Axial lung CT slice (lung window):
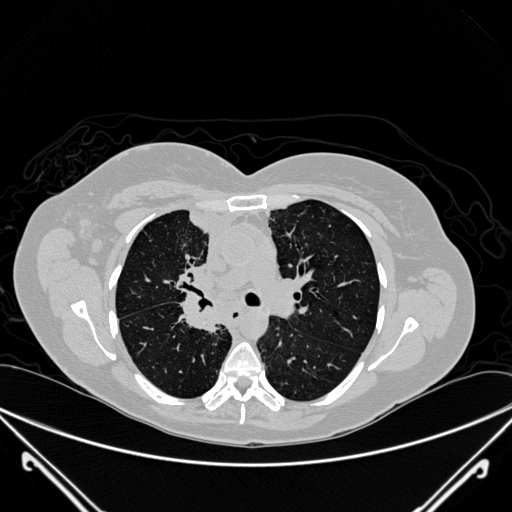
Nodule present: no